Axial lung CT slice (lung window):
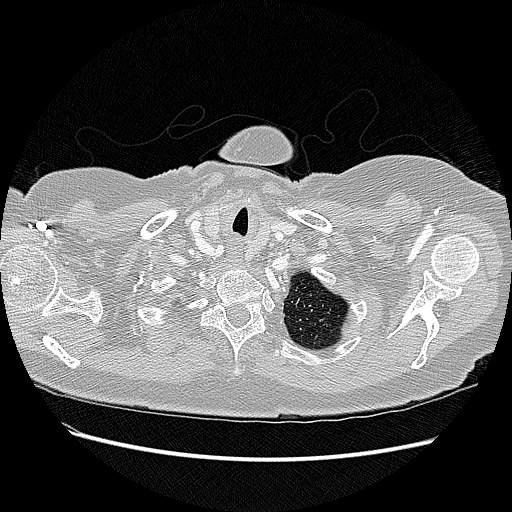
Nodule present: no